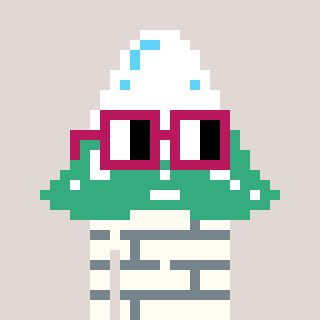
a pixel art character with square dark red glasses, a snowy mountain-shaped head and a grayscale-colored body on a warm background